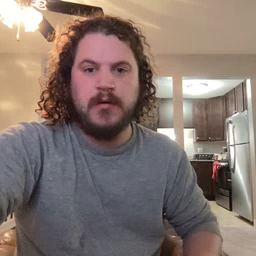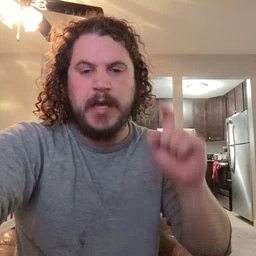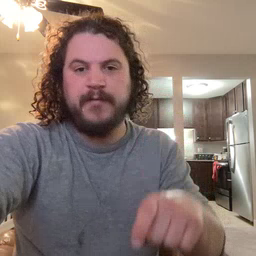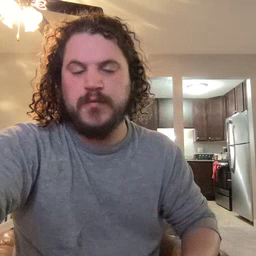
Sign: haveto